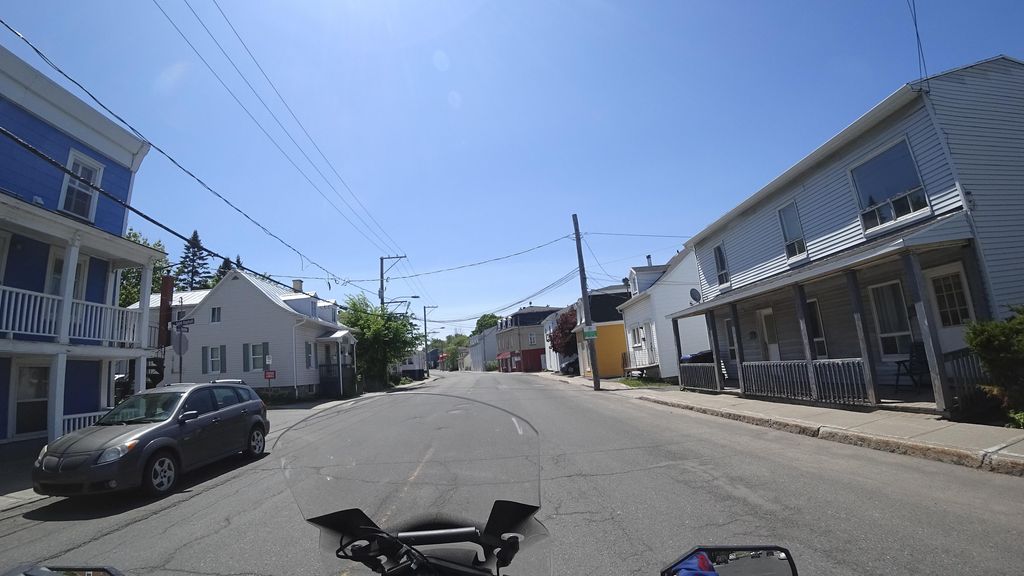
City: quebec_city